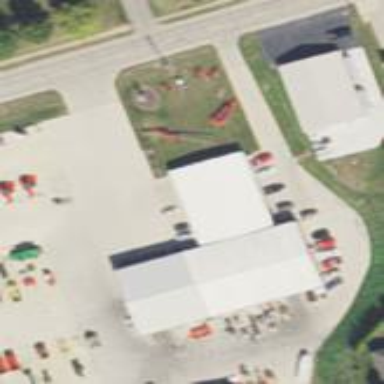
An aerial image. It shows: Building with agrarian shop.